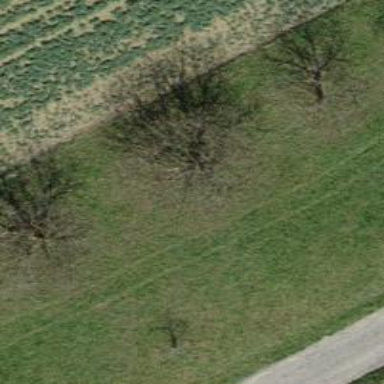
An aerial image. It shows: Mixed leaf-type deciduous tree.